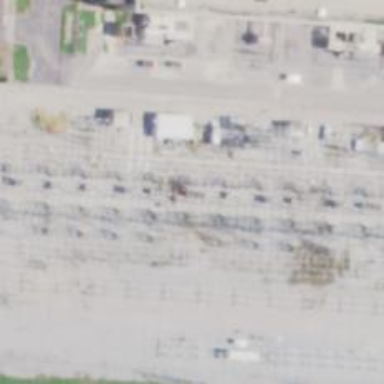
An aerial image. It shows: Switch used for power control.